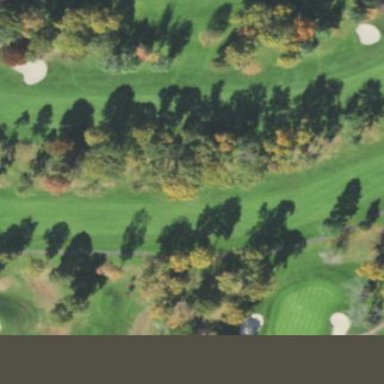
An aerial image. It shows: Golf fairway surrounded by grass.